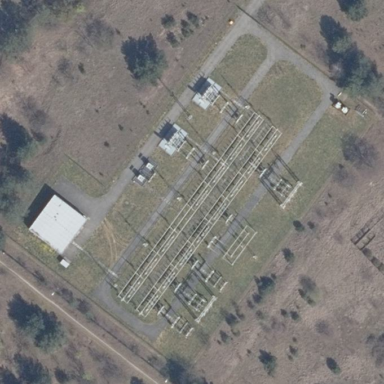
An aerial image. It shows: Outdoor power substation surrounded by fence. The substation is specifically for distribution purposes.